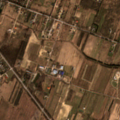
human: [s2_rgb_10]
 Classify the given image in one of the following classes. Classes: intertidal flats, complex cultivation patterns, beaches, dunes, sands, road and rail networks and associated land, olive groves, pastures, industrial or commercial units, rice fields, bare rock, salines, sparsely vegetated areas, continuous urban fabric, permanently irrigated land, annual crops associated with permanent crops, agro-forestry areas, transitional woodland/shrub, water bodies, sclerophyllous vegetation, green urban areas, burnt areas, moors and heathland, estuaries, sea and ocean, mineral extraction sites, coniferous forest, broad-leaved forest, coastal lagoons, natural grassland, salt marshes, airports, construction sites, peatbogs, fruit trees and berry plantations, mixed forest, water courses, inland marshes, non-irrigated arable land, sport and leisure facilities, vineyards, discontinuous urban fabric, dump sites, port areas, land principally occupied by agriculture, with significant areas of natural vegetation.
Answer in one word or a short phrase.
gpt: discontinuous urban fabric, industrial or commercial units, fruit trees and berry plantations, complex cultivation patterns